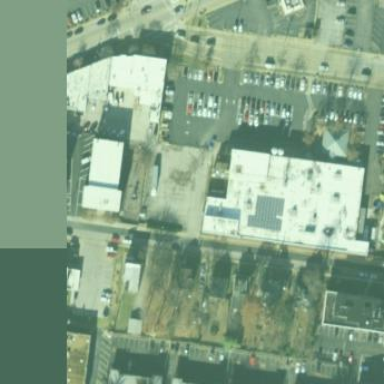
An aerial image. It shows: Building.